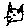
Label: cat